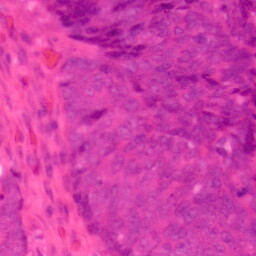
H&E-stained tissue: Colon